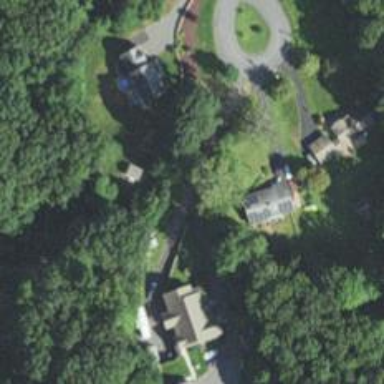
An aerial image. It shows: Residential driveway serving as service road.